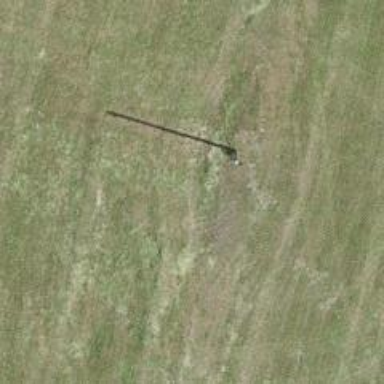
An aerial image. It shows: Utility pole as the man-made structure.